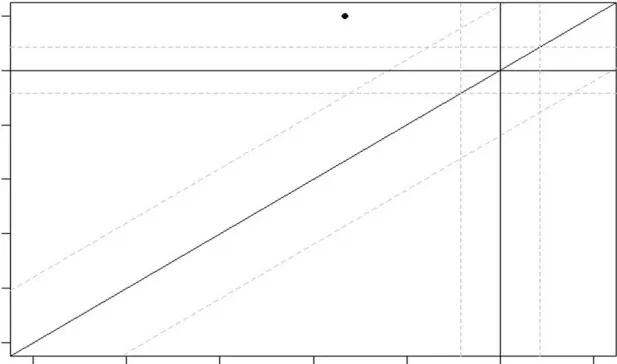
Reliable change index of the variable "Mother's General Competence in Interaction" before and after video feedback-guided teleintervention sessions. Source: own authorship.
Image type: chart (chart)